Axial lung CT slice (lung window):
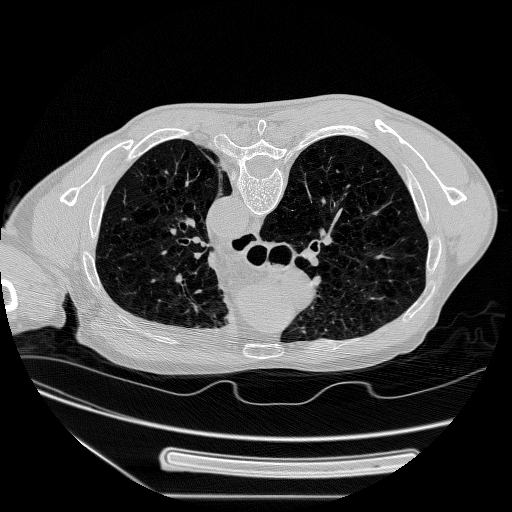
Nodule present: no